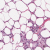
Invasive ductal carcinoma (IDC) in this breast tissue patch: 0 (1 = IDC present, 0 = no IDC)